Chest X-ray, PA view. Patient: 29 years old, sex F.
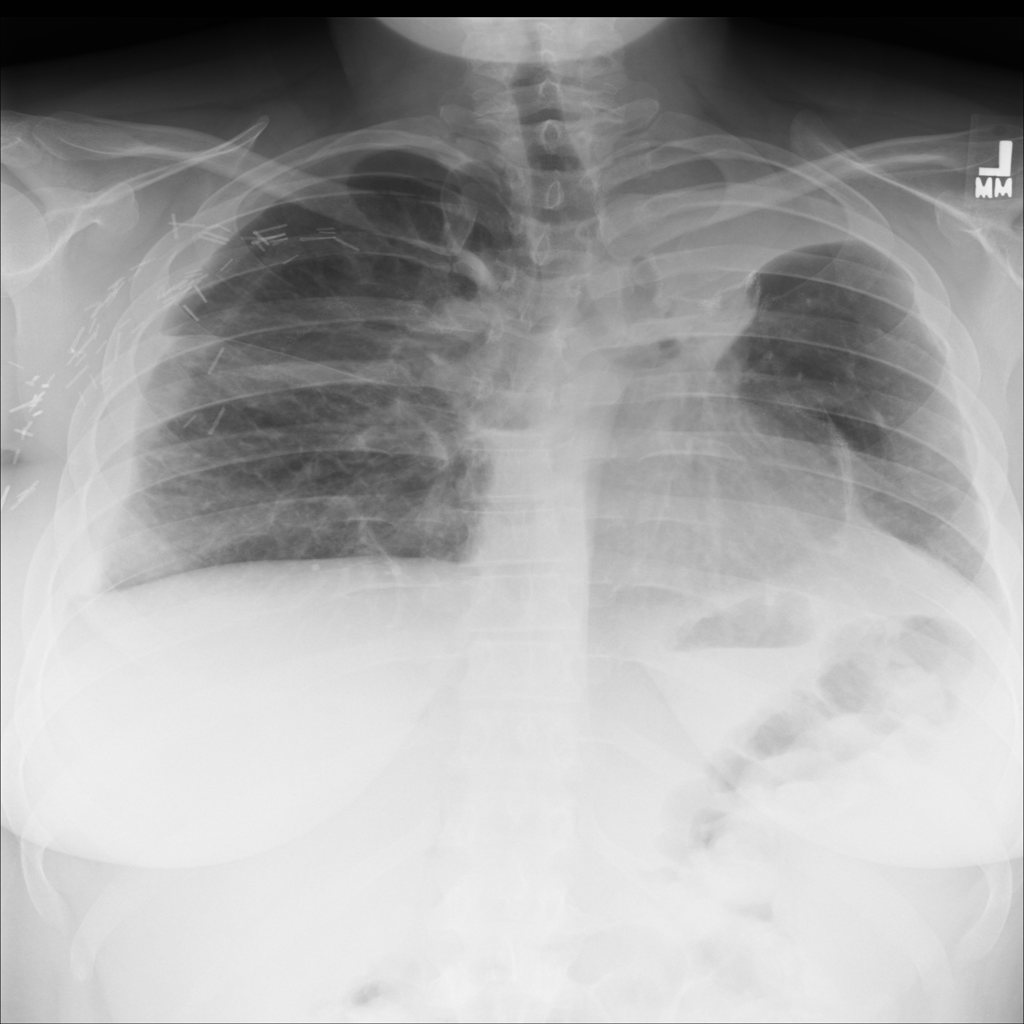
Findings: No Finding